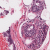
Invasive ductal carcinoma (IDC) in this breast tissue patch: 0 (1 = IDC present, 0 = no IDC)